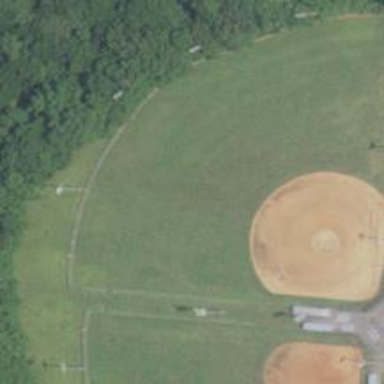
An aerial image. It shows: Baseball pitch for leisure land activities.